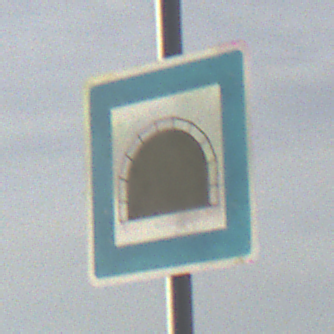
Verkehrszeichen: Tunnel
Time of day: MorningAfternoon
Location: Outdoor (Suburban)
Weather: PartlyCloudy
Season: NotSpecified
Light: Natural